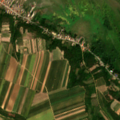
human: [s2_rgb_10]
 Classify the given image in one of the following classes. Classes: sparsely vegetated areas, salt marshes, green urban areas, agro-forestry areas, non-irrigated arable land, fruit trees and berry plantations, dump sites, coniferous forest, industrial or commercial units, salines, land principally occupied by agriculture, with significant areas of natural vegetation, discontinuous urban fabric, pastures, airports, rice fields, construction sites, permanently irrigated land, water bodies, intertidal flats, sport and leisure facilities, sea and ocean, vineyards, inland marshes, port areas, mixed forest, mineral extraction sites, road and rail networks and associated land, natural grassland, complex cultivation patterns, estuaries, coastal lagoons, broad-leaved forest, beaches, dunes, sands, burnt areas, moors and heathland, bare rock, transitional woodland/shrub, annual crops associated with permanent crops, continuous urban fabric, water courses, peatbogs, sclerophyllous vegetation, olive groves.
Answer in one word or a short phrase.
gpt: discontinuous urban fabric, non-irrigated arable land, pastures, land principally occupied by agriculture, with significant areas of natural vegetation, transitional woodland/shrub